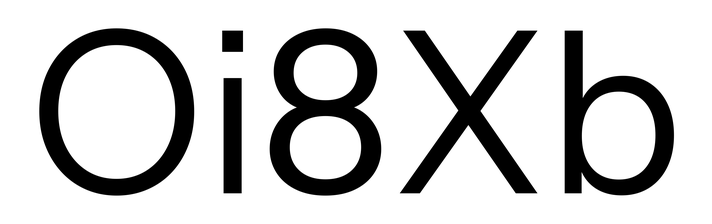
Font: InstrumentSans_Regular